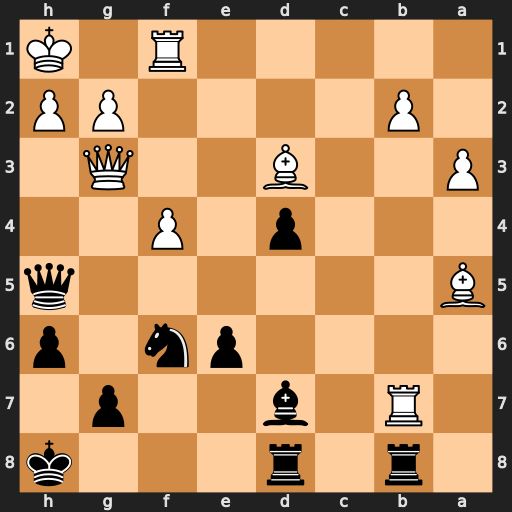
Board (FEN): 1r1r3k/1R1b2p1/4pn1p/B6q/3p1P2/P2B2Q1/1P4PP/5R1K
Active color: b
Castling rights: -
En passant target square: -
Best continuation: Qxa5 Rxb8 Rxb8